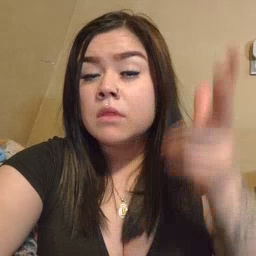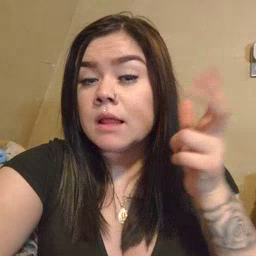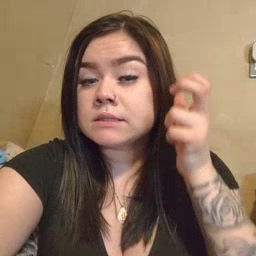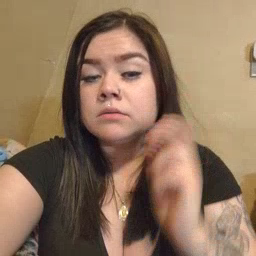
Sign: listen